Question: I get the error below when trying to upload files using NeatUpload asp.net control.

Can anyone help me please?
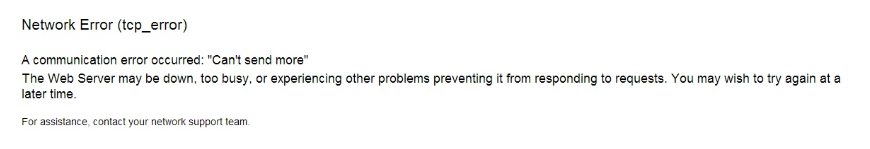
Answer: The error refers to a permission error for the folder in which you are uploading the file.
Kindly check the proper permission an it will work.